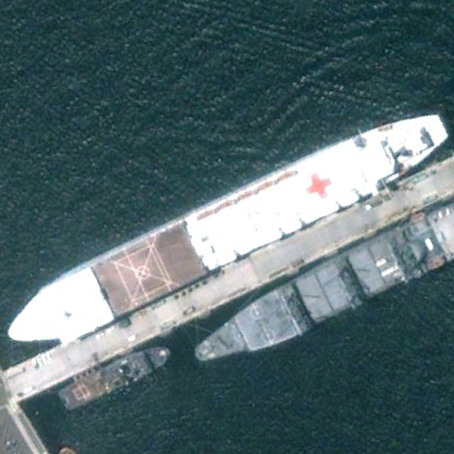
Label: Medical_ship